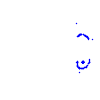
Particle: kaon